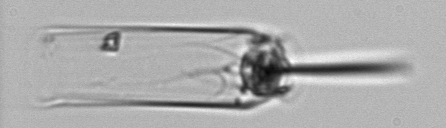
Label: Ditylum_brightwellii